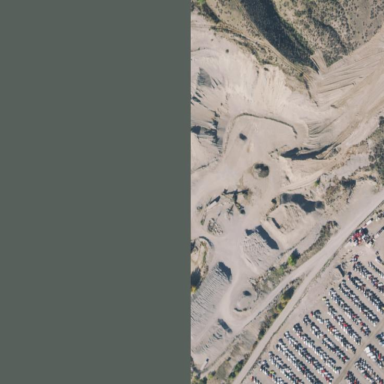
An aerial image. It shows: Quarry area.